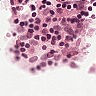
Metastatic tissue present: no